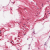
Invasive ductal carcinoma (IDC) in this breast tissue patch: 0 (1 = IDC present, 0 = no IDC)